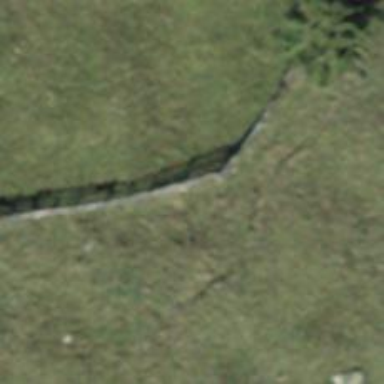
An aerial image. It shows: Fence is in the image.